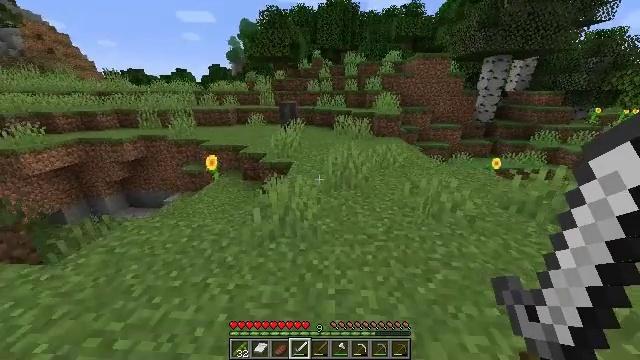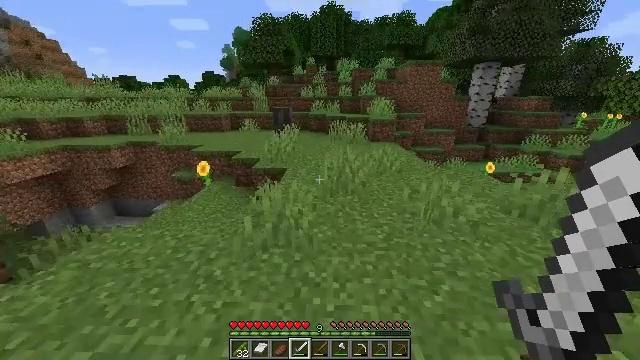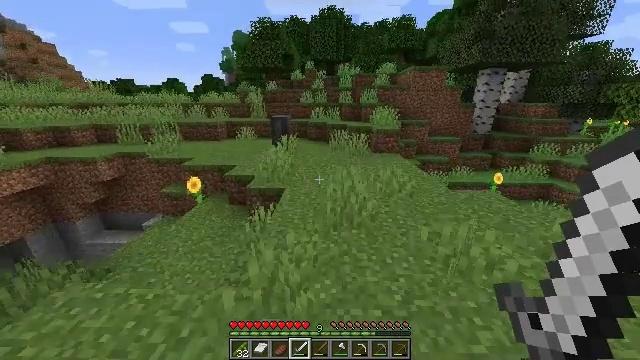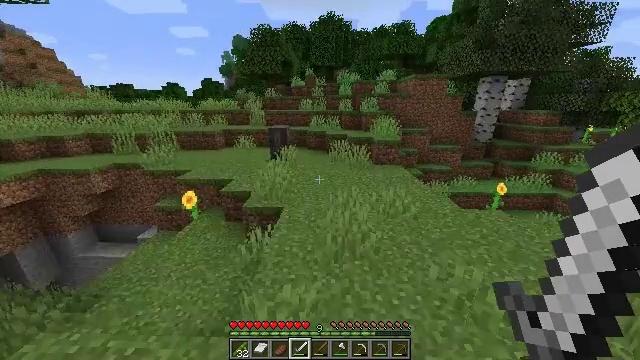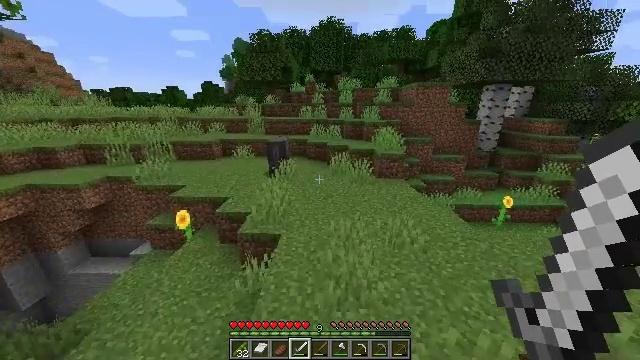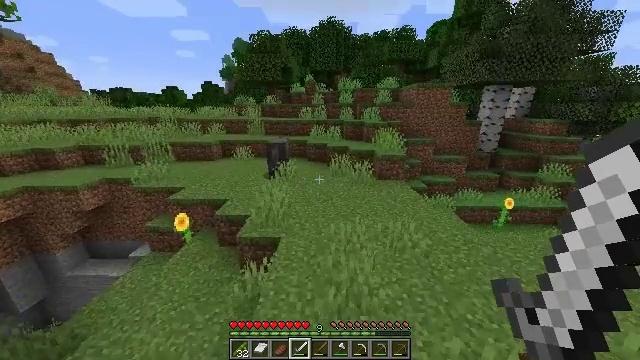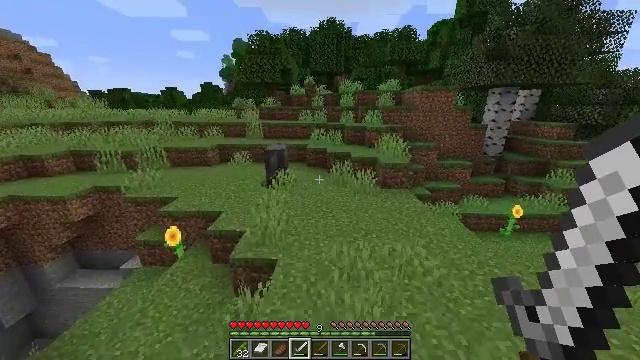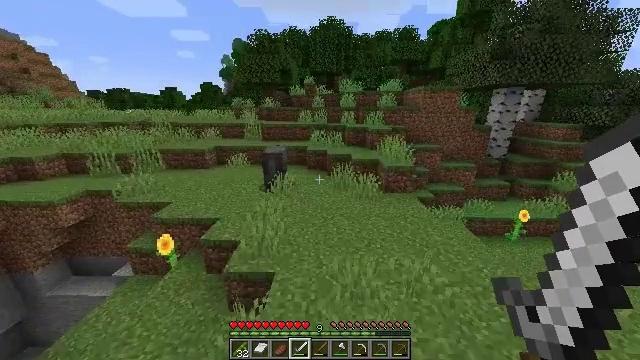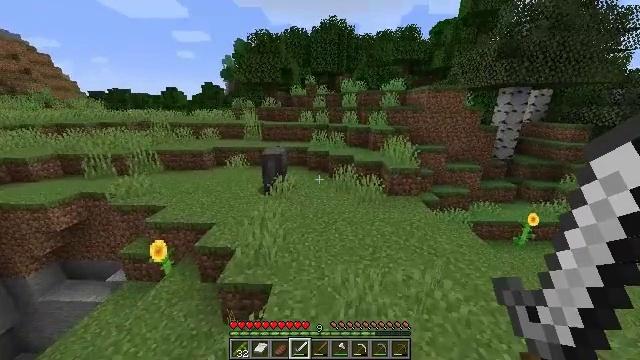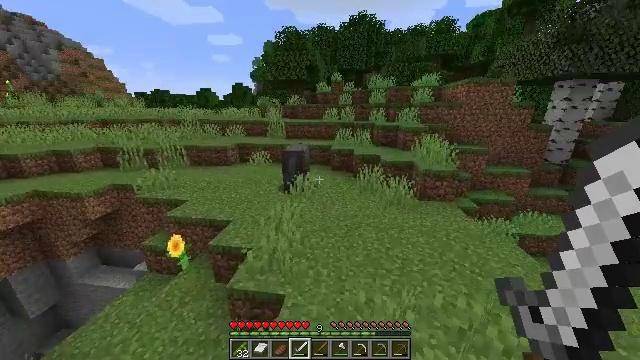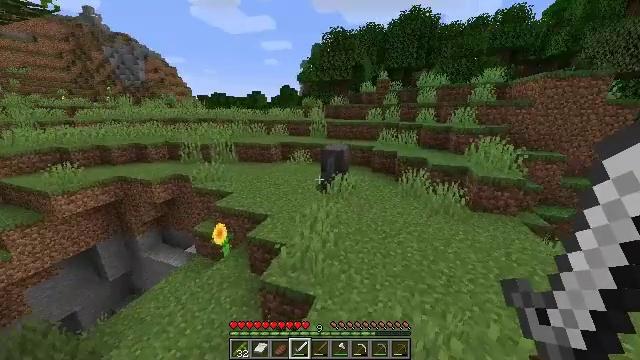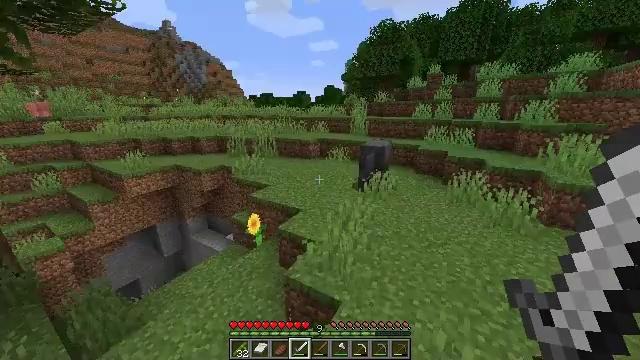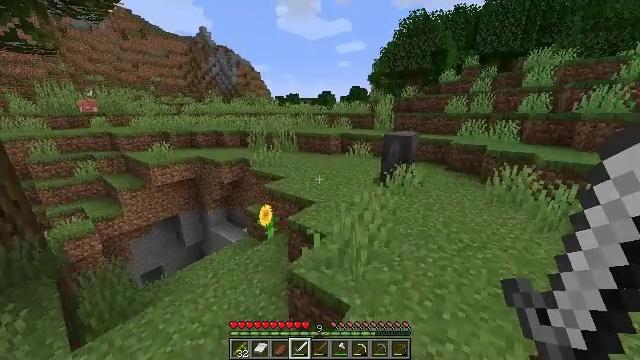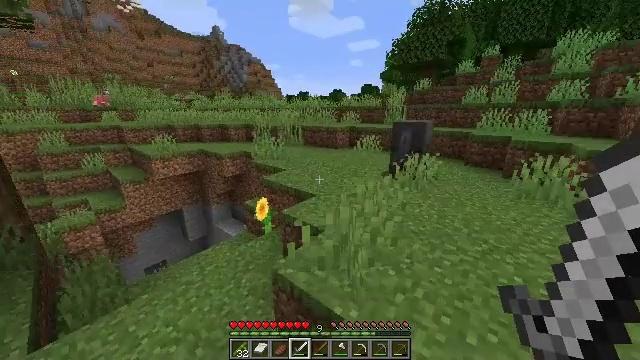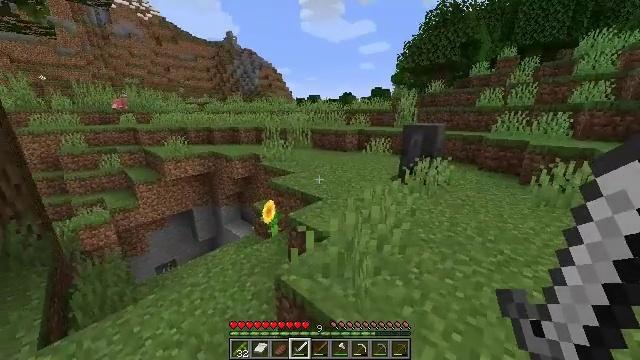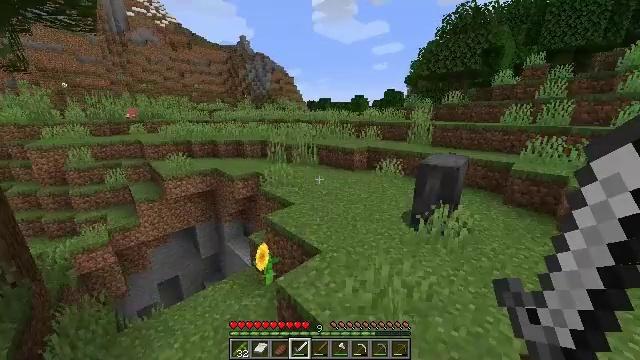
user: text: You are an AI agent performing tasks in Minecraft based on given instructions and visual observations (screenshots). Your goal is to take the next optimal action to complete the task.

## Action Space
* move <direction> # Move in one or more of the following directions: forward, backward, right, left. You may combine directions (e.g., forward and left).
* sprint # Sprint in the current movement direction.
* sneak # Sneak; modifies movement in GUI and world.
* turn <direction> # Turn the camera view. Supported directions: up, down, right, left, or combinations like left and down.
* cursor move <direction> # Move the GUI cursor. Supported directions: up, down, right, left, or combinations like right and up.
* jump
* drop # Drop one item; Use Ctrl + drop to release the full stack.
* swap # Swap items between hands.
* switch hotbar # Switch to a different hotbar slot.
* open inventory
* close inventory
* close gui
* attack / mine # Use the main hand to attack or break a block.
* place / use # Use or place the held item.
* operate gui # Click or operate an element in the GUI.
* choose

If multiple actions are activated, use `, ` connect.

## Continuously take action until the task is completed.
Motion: motion action
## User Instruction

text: Break the sweet berry bush to collect berries.
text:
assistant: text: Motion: move forward, sprint, turn right and up, jump
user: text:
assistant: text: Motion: move forward, jump
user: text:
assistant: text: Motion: move forward, jump
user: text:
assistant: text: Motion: move forward, jump
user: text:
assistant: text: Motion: move forward, jump
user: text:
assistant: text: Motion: move forward, jump
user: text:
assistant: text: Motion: move forward, jump
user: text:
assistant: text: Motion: move forward, jump
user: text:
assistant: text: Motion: move forward, turn left, jump
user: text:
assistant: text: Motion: move forward, turn left, jump
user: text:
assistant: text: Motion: move forward, sprint, turn left, jump
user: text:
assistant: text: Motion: move forward, sprint, turn left, jump
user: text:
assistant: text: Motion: move forward, sprint, turn left, jump
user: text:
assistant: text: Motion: move forward, sprint, turn left, jump
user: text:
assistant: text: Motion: move forward, sprint, turn left, jump
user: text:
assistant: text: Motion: move forward, turn left, jump
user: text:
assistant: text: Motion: move forward, turn left, jump
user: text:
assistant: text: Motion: move forward, turn left, jump
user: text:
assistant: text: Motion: move forward, turn left, jump
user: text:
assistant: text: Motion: move forward, turn left, jump
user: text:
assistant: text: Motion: move forward, jump
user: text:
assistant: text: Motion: move forward, jump
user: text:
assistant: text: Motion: move forward, jump
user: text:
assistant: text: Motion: move forward, sprint, jump
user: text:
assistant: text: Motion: move forward, sprint, jump
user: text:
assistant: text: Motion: move forward, sprint, jump
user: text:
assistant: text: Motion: move forward, turn left, jump
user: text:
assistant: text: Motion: move forward, jump
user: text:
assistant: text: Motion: move forward, jump
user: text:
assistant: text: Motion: move forward, jump